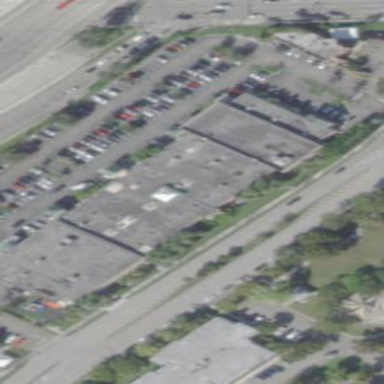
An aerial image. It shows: Flat roof retail building.